Question: I have a Devexpress.XtraTreeList component. I want to catch in click event where the user is clicked on expand button or the node? How can I understand this?
Edit: Actually I am trying to do something like outlook using treelist. When I click the node, for example inbox, the messages in inbox are shown right side on the screen. When the user click another node, the treelist must be updated because some messages may be read. I did this functions in click event. It is OK. But in this case expand buttons functionality does not working normally.

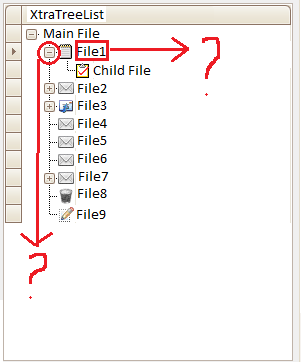
Answer: I found the solution..
Thanks everyone..
'''
private void treeList1_Click(object sender, System.EventArgs e) {
DevExpress.XtraTreeList.TreeList tree = sender as DevExpress.XtraTreeList.TreeList;
DevExpress.XtraTreeList.TreeListHitInfo info = tree.CalcHitInfo(tree.PointToClient(MousePosition));
if(info.HitInfoType == DevExpress.XtraTreeList.HitInfoType.Cell)
... // your code is here
}
'''